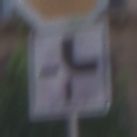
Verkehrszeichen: VerlaufVorfahrtsstrasse4
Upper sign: Stop
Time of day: SunriseSunset
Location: Outdoor (Urban)
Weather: PartlyCloudy
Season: NotSpecified
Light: Natural